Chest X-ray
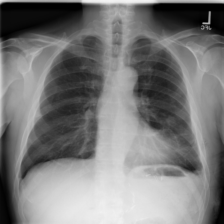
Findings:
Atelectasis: negative
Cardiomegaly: negative
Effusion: positive
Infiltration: negative
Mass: negative
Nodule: positive
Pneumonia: negative
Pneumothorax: negative
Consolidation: negative
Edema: negative
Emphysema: positive
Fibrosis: negative
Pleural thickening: negative
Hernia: negative